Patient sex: F
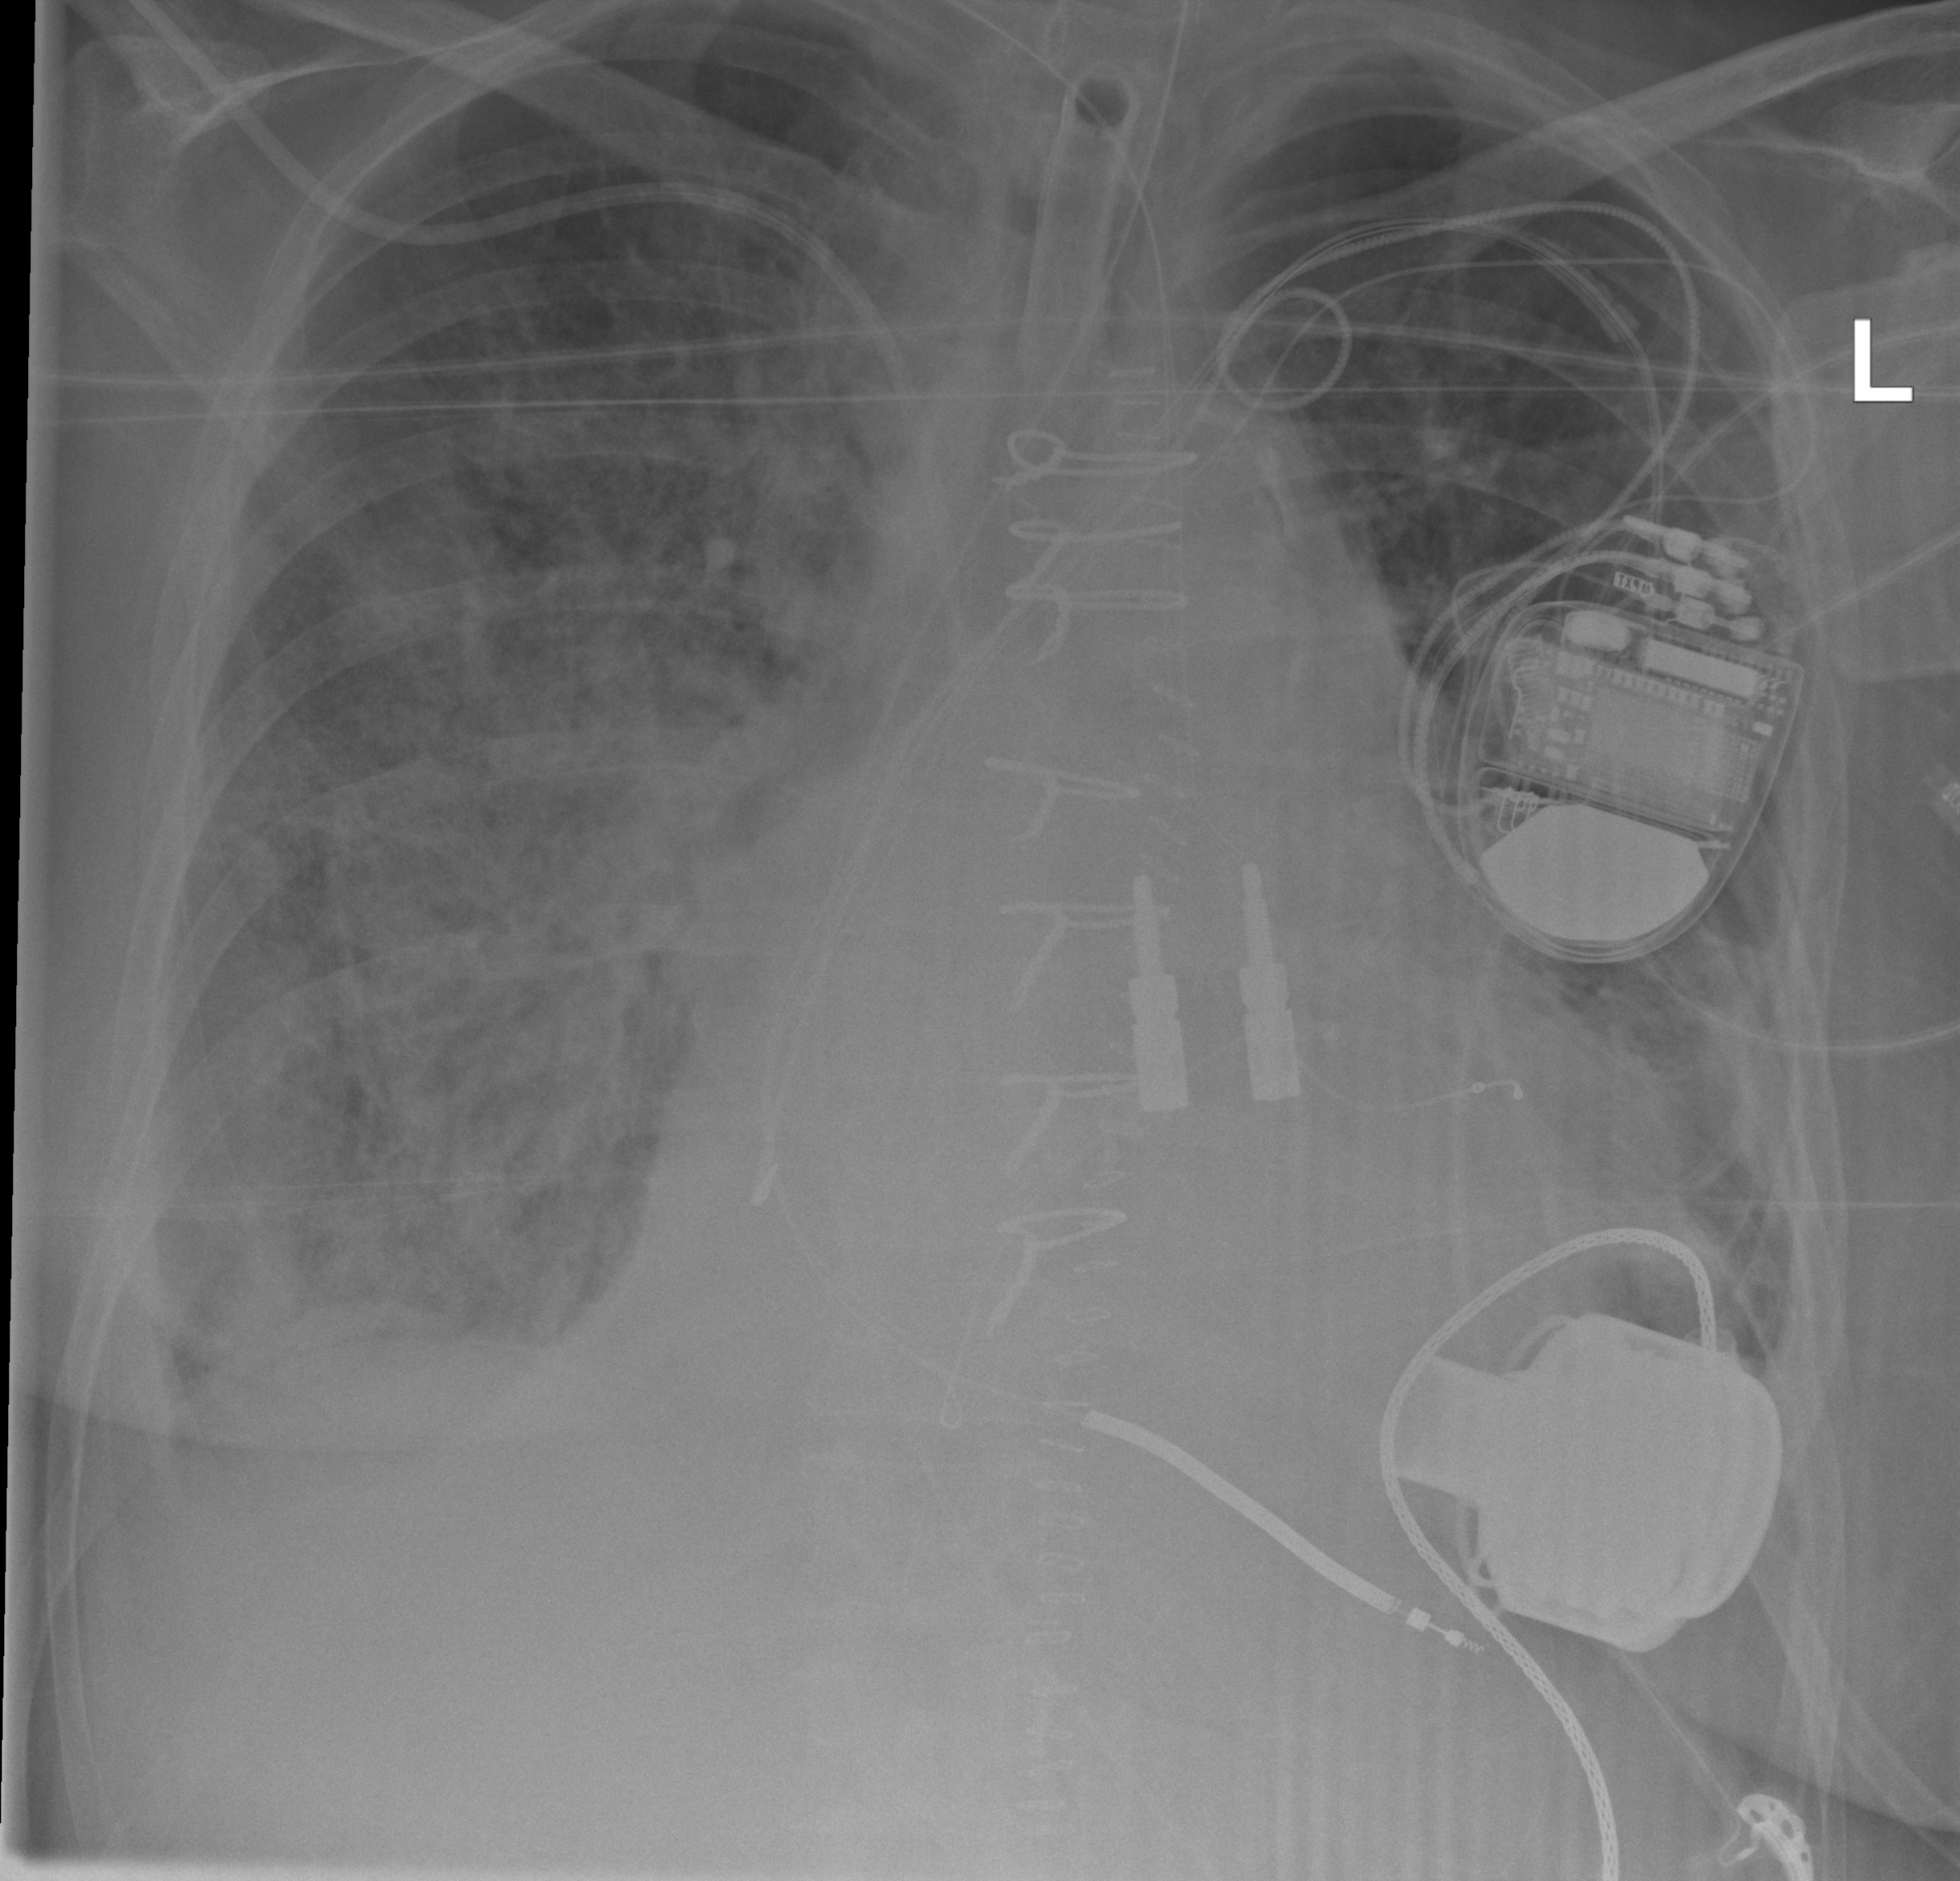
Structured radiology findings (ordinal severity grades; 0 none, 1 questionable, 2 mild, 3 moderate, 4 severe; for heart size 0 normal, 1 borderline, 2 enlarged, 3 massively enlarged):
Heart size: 2
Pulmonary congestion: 2
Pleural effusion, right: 2
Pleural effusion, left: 2
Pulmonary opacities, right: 3
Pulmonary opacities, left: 2
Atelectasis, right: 3
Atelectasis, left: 2